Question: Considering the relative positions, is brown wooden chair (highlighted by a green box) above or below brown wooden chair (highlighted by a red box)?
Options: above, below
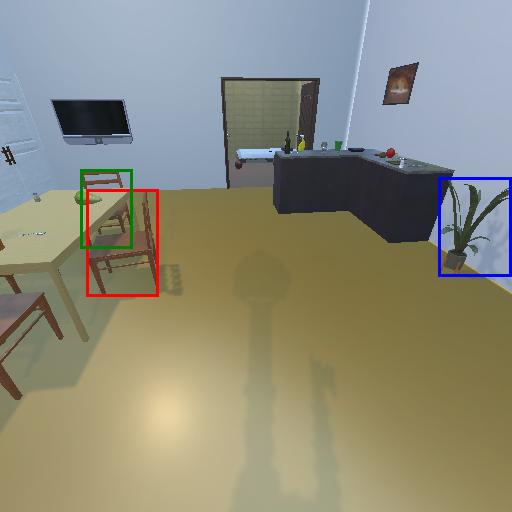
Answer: above